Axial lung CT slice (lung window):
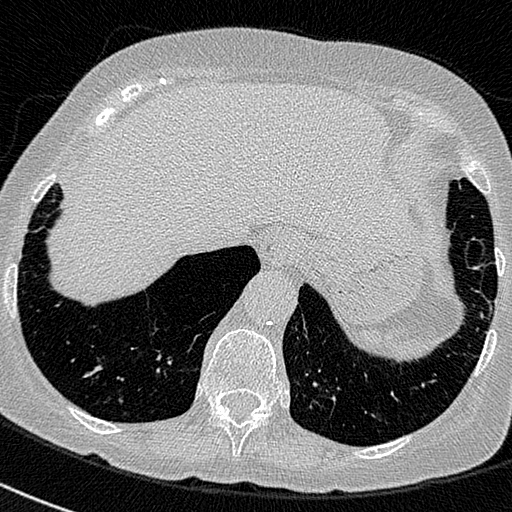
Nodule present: no